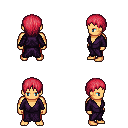
a pixel art fantasy rpg character, male body template, human, tanned skin, purple robe, red pants, ruby red plain hairstyle, four views (front, back, left, right), 2x2 character sprite sheet, small pixel art, hard edges, no anti-aliasing